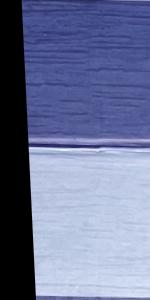
Label: Empty